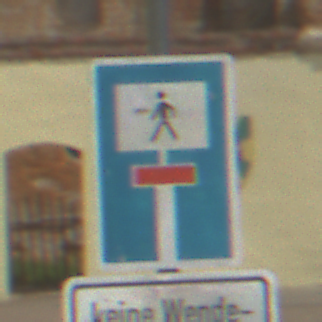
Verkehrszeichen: SackgasseFussgaengerDurchlaessig
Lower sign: HinweisGeaenderteVorfahrtVerkehrsfuehrungVerkehrsregelung3
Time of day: Midday
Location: Outdoor (Suburban)
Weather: PartlyCloudy
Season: NotSpecified
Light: Natural